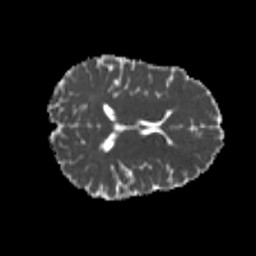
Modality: MD
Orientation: axial
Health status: healthy
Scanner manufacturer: philips
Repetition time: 7.393 s
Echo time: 0.08599 s